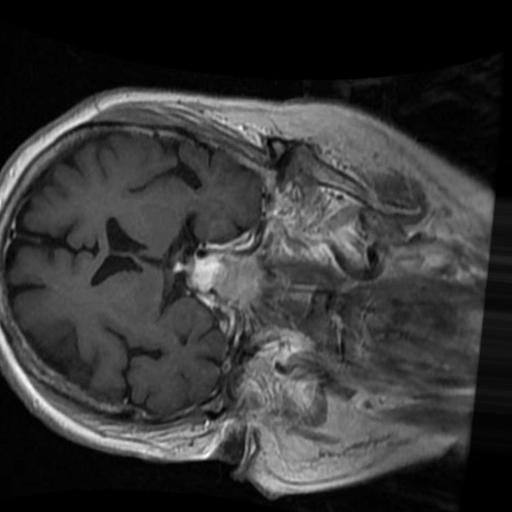
Label: brain_tumor